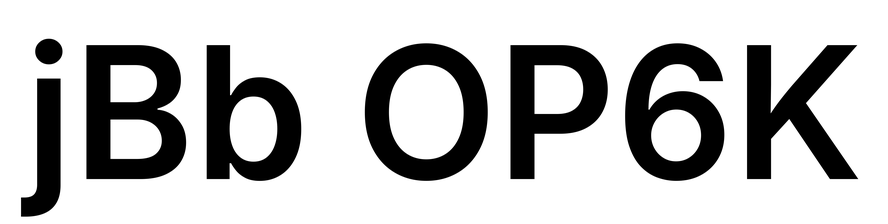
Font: Inter_SemiBold